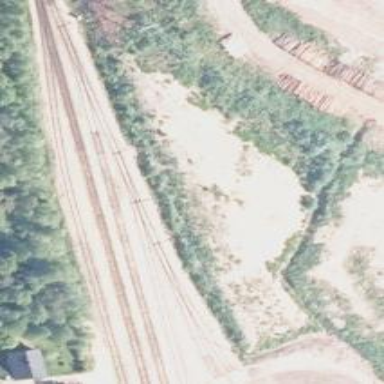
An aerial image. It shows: Wedge used for railway derailment.